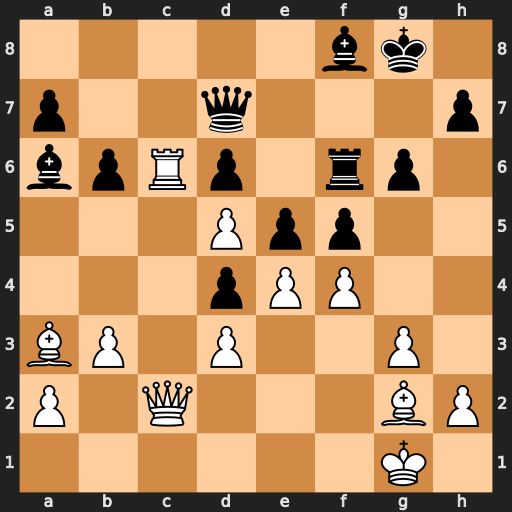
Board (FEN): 5bk1/p2q3p/bpRp1rp1/3Ppp2/3pPP2/BP1P2P1/P1Q3BP/6K1
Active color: w
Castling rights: -
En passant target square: -
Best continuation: fxe5 dxe5 Rxf6